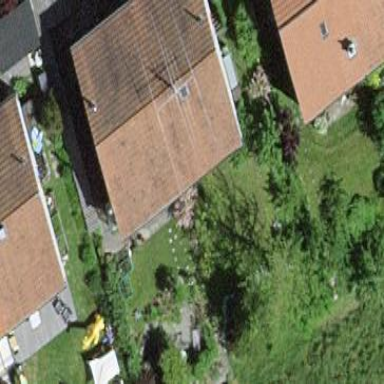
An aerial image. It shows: Simple and straightforward house.